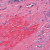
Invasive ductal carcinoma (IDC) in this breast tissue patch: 0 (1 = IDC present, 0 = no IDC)